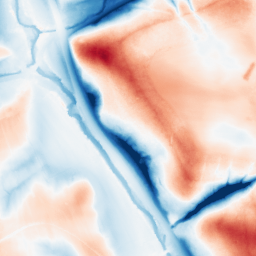
Category: classical
Decomposition family: gaussian_anisotropic
Decomposition parameters: sigma_x: 20
sigma_y: 20
Upsampling method: quintic
Upsampling parameters: scale: 2
Upsampling scale: 2